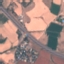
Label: Highway